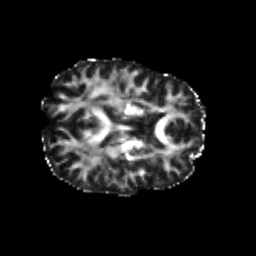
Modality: FA
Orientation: axial
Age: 25
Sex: female
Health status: healthy
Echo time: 0.074 s